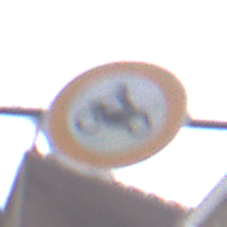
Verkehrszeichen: VerbotKraftraeder
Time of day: MorningAfternoon
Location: Outdoor (Urban)
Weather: Overcast
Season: NotSpecified
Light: Natural